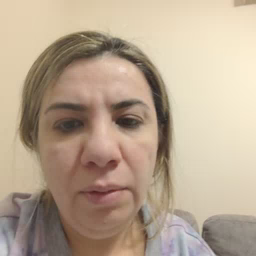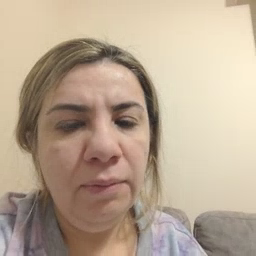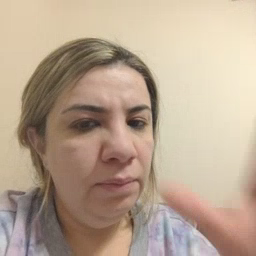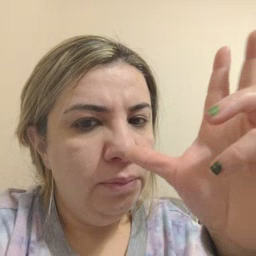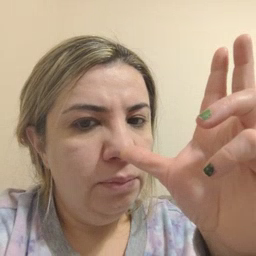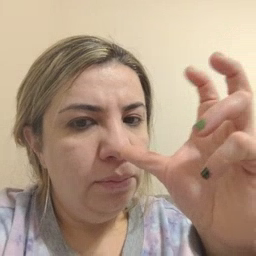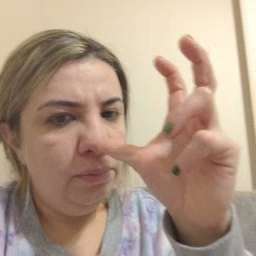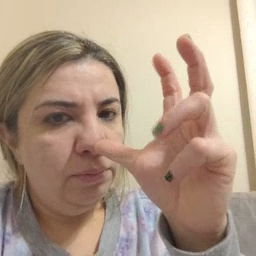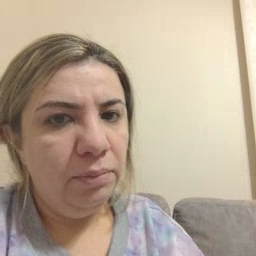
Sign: bug